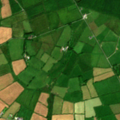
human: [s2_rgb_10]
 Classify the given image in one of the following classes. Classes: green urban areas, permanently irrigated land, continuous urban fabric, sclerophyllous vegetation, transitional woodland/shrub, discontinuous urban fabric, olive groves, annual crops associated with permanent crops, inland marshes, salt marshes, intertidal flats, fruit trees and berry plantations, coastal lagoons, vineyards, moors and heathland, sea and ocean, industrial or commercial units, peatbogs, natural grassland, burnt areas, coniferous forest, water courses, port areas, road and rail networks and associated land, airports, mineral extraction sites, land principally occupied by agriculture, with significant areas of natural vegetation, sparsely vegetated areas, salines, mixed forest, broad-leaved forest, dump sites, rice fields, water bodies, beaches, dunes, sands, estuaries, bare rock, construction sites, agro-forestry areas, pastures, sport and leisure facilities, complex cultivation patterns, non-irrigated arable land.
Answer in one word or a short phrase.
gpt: pastures, coniferous forest